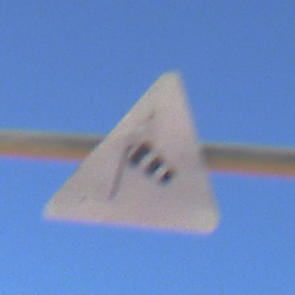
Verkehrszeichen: SeitenwindVonLinks
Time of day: MorningAfternoon
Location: Outdoor (RoadRail)
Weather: Clear
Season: NotSpecified
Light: Natural